Interaction volume radius: 10 \u00c5
Interaction volume height: 35 \u00c5
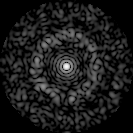
Disorder parameter: 0.8276